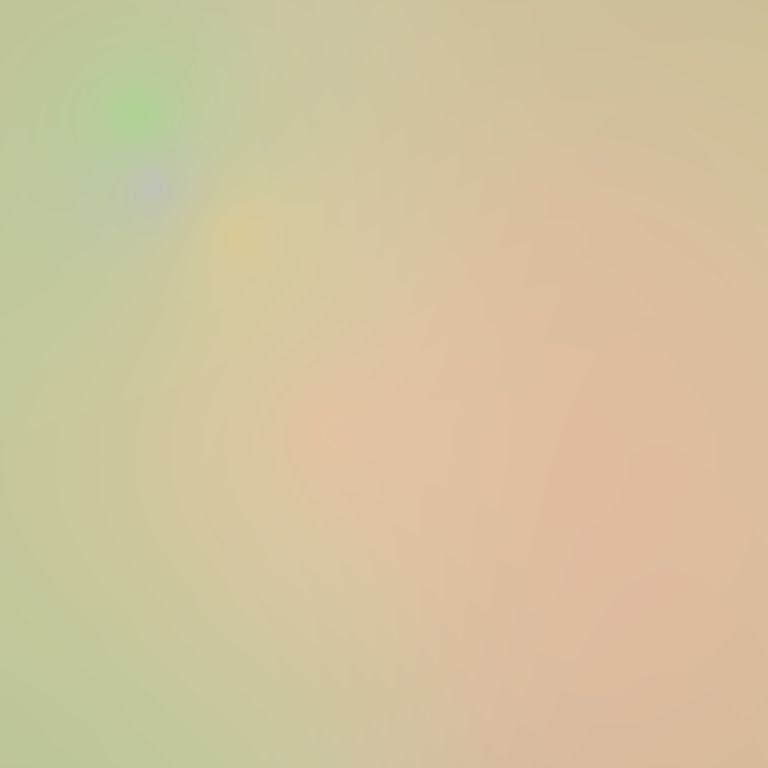
Abstract light effect, smooth blend from soft beige to gentle green, calm atmosphere, diffuse glow, no room, no furniture, no objects.